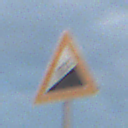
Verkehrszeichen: Steigung10
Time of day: SunriseSunset
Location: Outdoor (Nature)
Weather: PartlyCloudy
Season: NotSpecified
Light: Natural